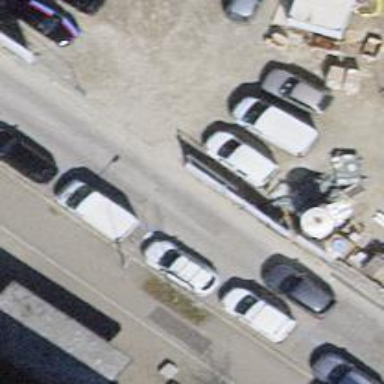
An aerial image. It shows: Bollard barrier.